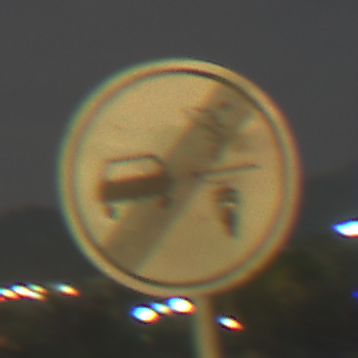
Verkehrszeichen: EndeVerbotUeberholenEinspurigeFahrzeuge
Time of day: Night
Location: Outdoor (Urban)
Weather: PartlyCloudy
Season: NotSpecified
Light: Artificial